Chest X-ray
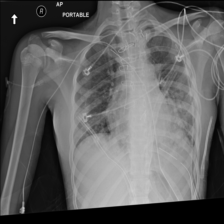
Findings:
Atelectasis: negative
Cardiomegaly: negative
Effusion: negative
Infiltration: negative
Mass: negative
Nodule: negative
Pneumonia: negative
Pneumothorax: negative
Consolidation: negative
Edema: negative
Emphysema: negative
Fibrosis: negative
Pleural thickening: negative
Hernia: negative